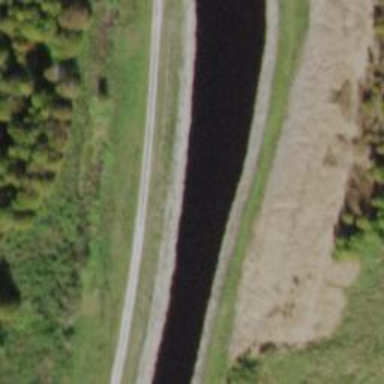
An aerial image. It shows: Canal.